Question: I would like confirmation of the approach I want to take since I have not worked with these API's before
I am trying to create an IOS app that when you click the create button it will create a Google Spreadsheet for you on your Google drive with the following properties
1) The spreadsheet will have some cells filled in and formatted.

2) The spreadsheet will be shared with a specific email address.
Is this possible to do ?
I was thinking of using the Files: copy function on the GoogleDrive Api, and the Permissions: update, is this the correct direction ?
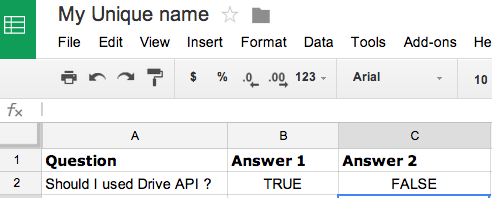
Answer: Yes thats correct except its permissions insert. Another way is to create a new one and use cell feed to write the header, but its more code and you wont be able to do the formatting.
When making a copy specify a name too otherwise it will be 'copy of x'